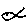
Label: fish